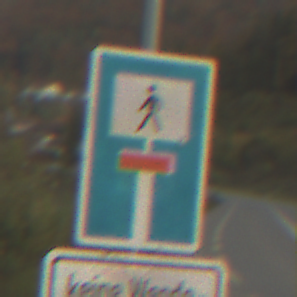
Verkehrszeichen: SackgasseFussgaengerDurchlaessig
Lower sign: HinweisGeaenderteVorfahrtVerkehrsfuehrungVerkehrsregelung3
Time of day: SunriseSunset
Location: Outdoor (Nature)
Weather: PartlyCloudy
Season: NotSpecified
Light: Natural